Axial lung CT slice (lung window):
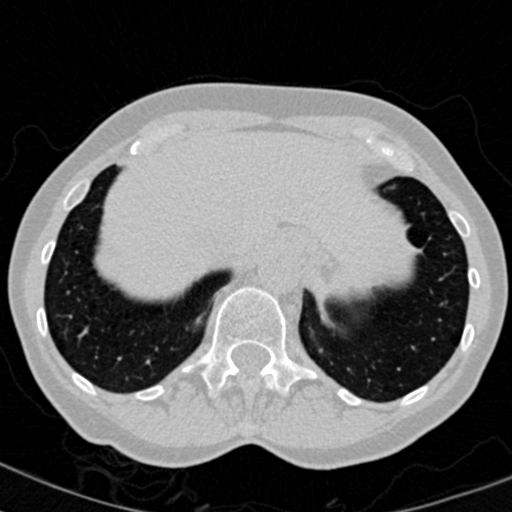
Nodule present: no